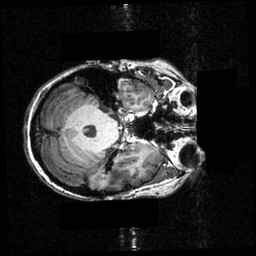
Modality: T1w
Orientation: axial
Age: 22
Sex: female
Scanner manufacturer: siemens
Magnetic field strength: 3.951 T
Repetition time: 1.5 s
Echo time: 0.00335 s